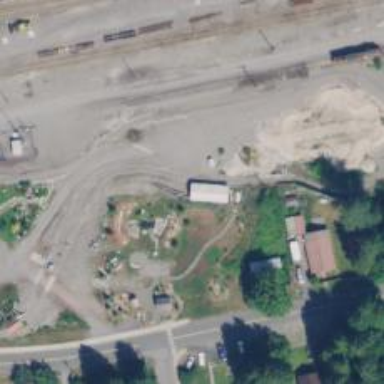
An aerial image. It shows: Miniature railway situated in yard.